Question: Ok, I have a text file containing an encrypted string of text called 'textToDecrypt.txt'. I run the following command in OpenSSL to create a file called 'decrypted.txt' containing the decrypted data:
'''
rsautl -decrypt -inkey private.pem -in textToDecrypt.txt -out decrypted.txt
'''
When I type this in, the next thing it asks me for is my Passphrase which is fine when I am doing this manually, however I am planning to do this programatically in C# and it is causing issues when I send the first command to the program followed by the second command containing the passphrase, as shown below.

My question is, can I include the passphrase as part of the initial command, instead of sending the decrypt command first followed by the passphrase?
Just to clarify, when I do this manually (by opening up cmd.exe, navigating to the directory containing my openssl.exe and running this then typing in the first command followed by the passphrase when prompted) everything works perfectly, when I try to recreate this process programmatically things go wrong.
I tried to use Thread.Sleep() to wait a few seconds before sending the second command but it had the same result.
Edit: My C# code is below:
'''
Process openSsl = new Process();
openSsl.StartInfo.FileName = processExecutable;
openSsl.StartInfo.UseShellExecute = false;
openSsl.StartInfo.CreateNoWindow = false;
openSsl.StartInfo.RedirectStandardInput = true;
openSsl.Start();
openSsl.StandardInput.WriteLine("rsautl -decrypt -inkey private.pem -in textToDecrypt.txt -out decrypted.txt");
openSsl.StandardInput.WriteLine("MyPassphrase");
openSsl.StandardInput.Close();
'''
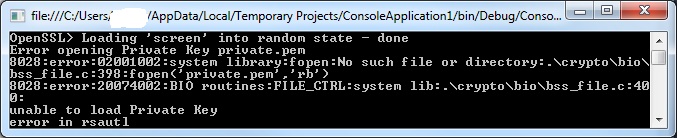
Answer: The output of 'rsautl' tells you that it can't find the 'private.pem' file. This means that the process is probably running in another directory than the one where this file is.
Try setting the working directory to the one where 'private.pem' and 'textToDecrypt.txt' are in (see this question: <URL>
'''
openSsl.WorkingDirectory = // working directory
'''
Or, use absolute paths for 'private.pem' and 'textToDecrypt.txt':
'''
openSsl.StandardInput.WriteLine("rsautl -decrypt -inkey x:
ull\path\private.pem -in x:
ull\path extToDecrypt.txt -out decrypted.txt");
'''